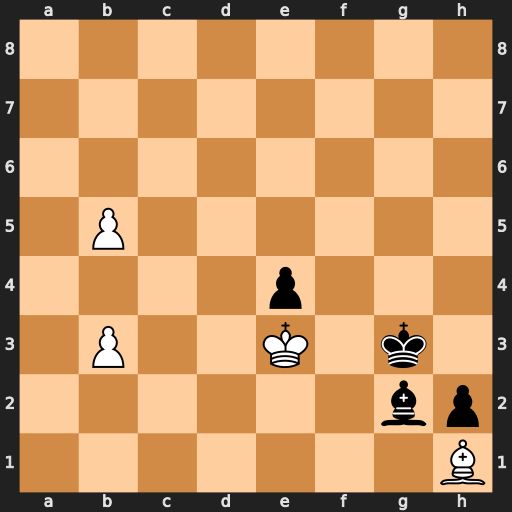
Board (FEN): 8/8/8/1P6/4p3/1P2K1k1/6bp/7B
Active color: w
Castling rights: -
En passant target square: -
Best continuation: b6 Kh3 b7 Bxh1 b8=Q